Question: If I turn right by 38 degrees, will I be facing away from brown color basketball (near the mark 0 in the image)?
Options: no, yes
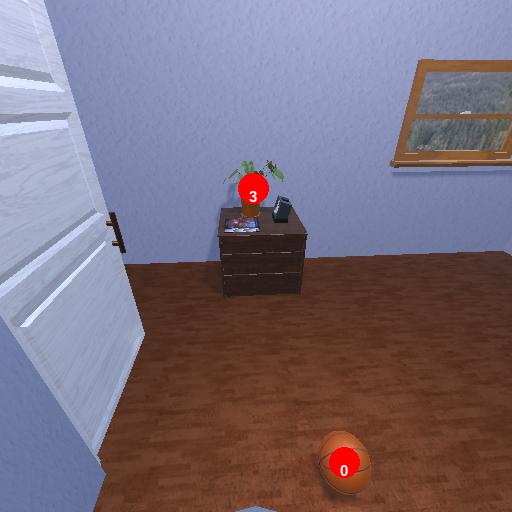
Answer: no